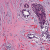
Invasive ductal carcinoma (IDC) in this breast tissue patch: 0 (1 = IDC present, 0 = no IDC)